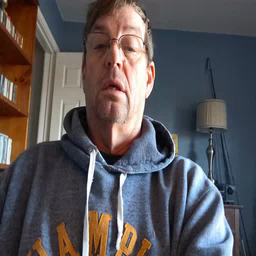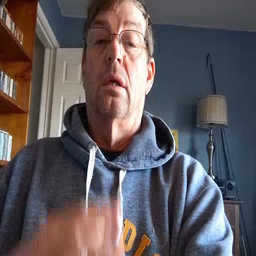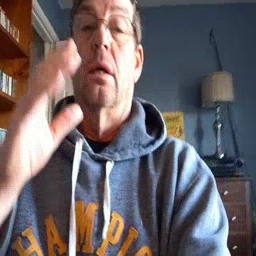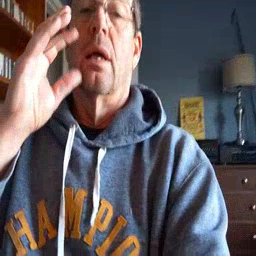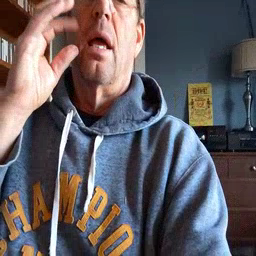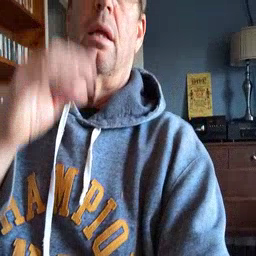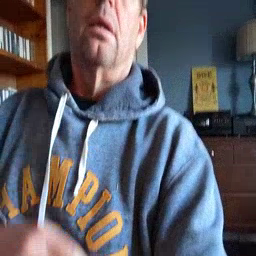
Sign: cat